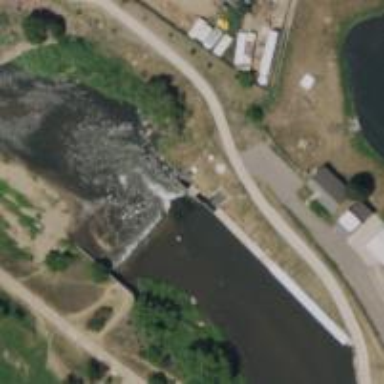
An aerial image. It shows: Weir in waterway.